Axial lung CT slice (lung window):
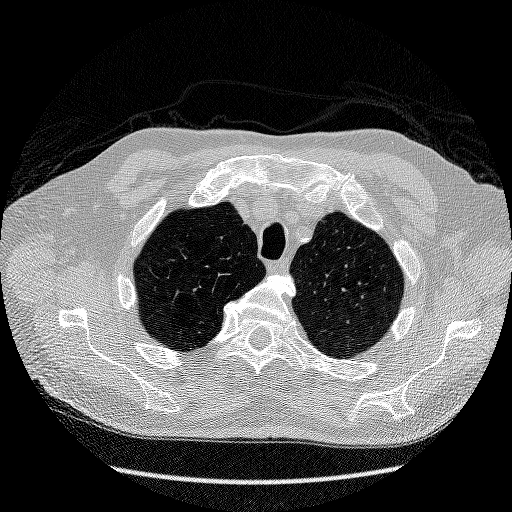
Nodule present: no